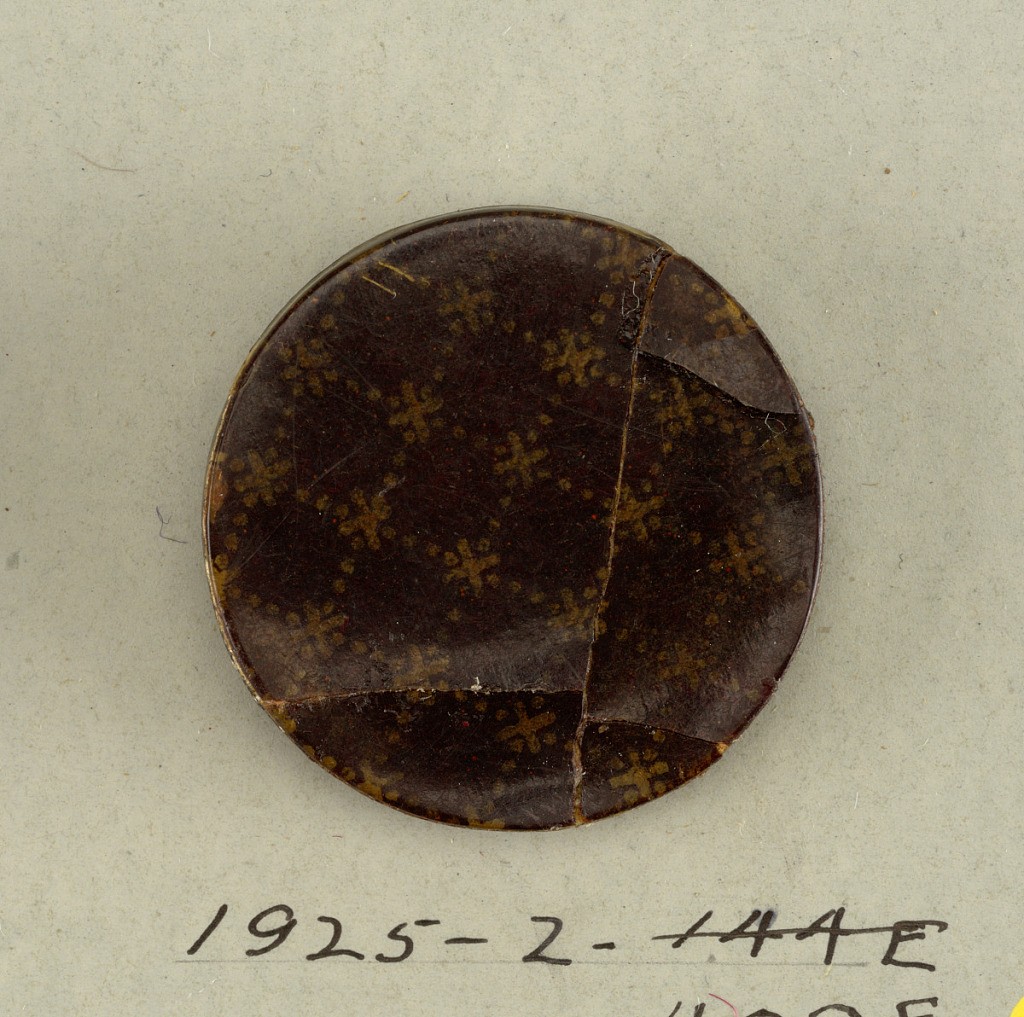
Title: Button
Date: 19th century
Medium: Wood, paper and brass
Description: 1925-2-409-e: On card 5050